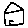
Label: house